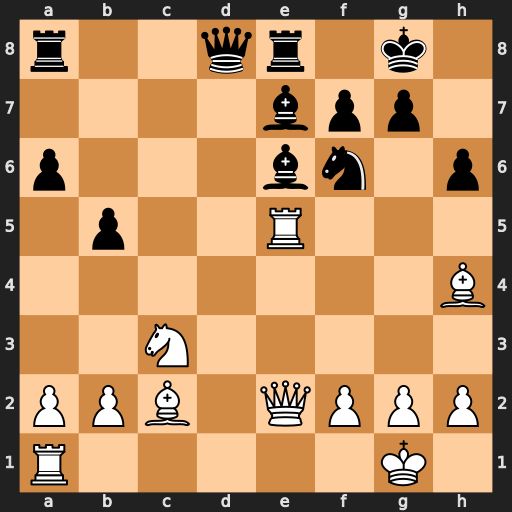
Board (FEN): r2qr1k1/4bpp1/p3bn1p/1p2R3/7B/2N5/PPB1QPPP/R5K1
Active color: w
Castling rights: -
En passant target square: -
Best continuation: Rxe6 fxe6 Qxe6+ Kh8 Bxf6 Bxf6 Qf5